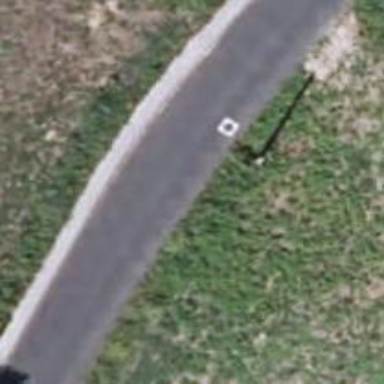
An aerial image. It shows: Unclassified road with asphalt surface and sidewalk on the left.